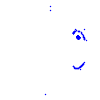
Particle: proton